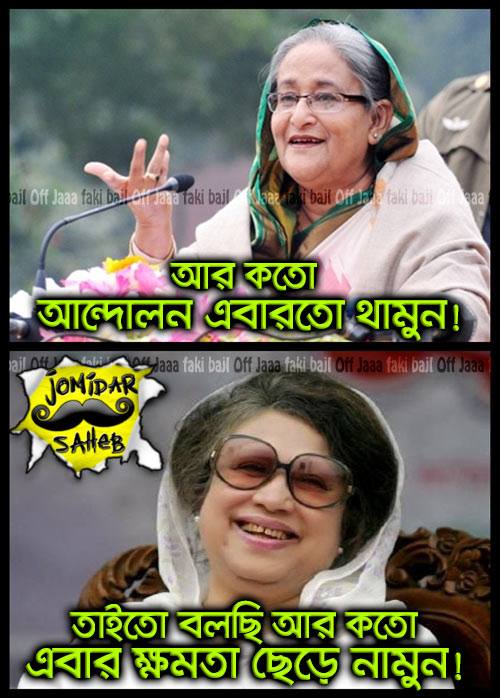
Caption: আর কতো আন্দোলন এবারতো থামুন!  তাইতো বলছি আর কতো এবার ক্ষমতা ছেড়ে নামুন!
Label: hate